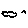
Label: cloud